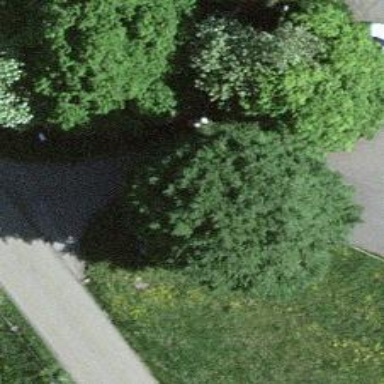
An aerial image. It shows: Wayside cross with historic significance.